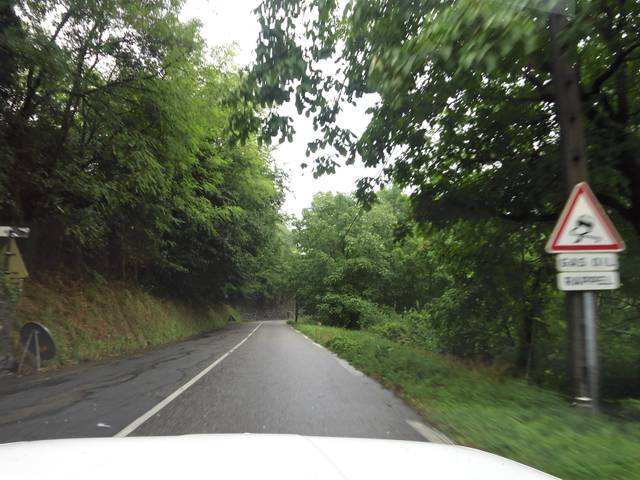
Region: France
Coordinates: 45.584, 5.982